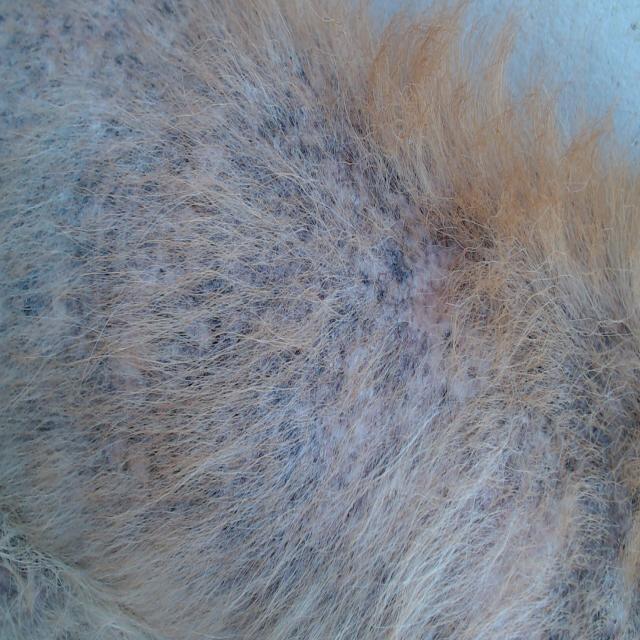
Canine demodicosis (Demodex mange) — caused by Demodex canis mites. Presents with alopecia, follicular papules, pustules, and comedones. Often localized on face and forelimbs.